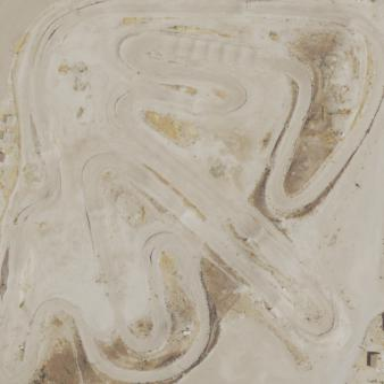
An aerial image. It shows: Dirt raceway for motocross sports.